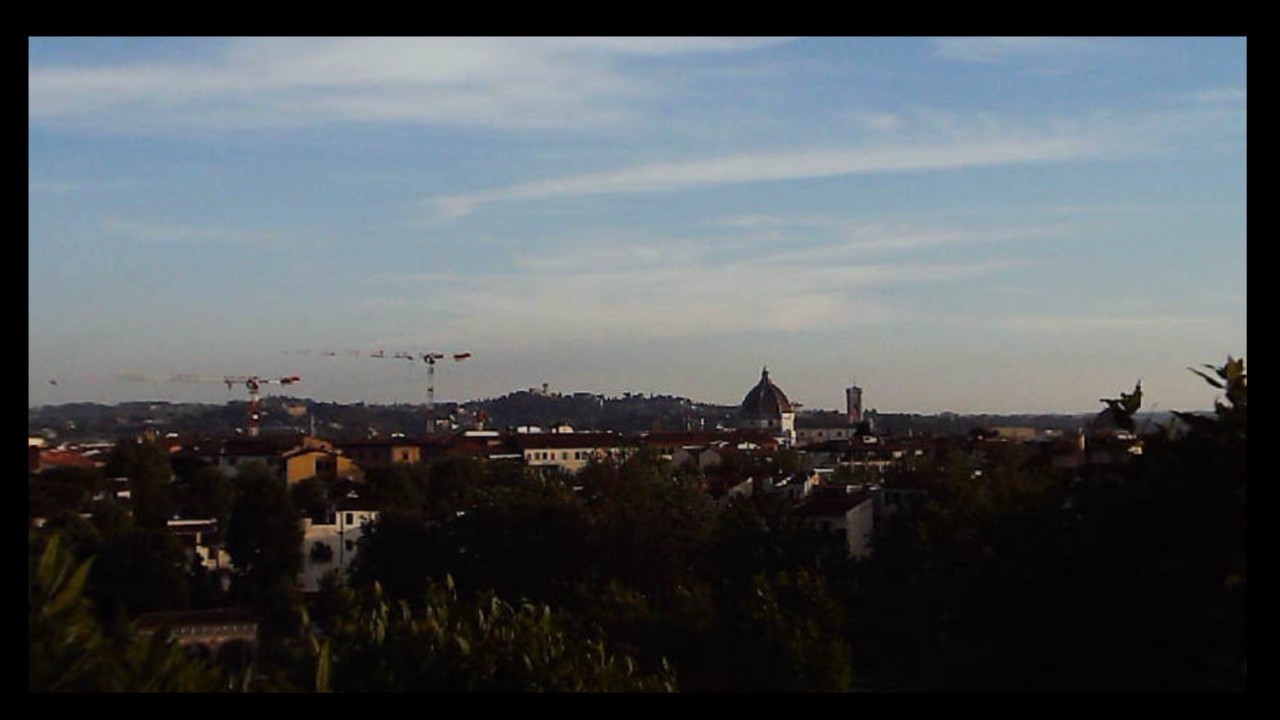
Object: Betafpv air75